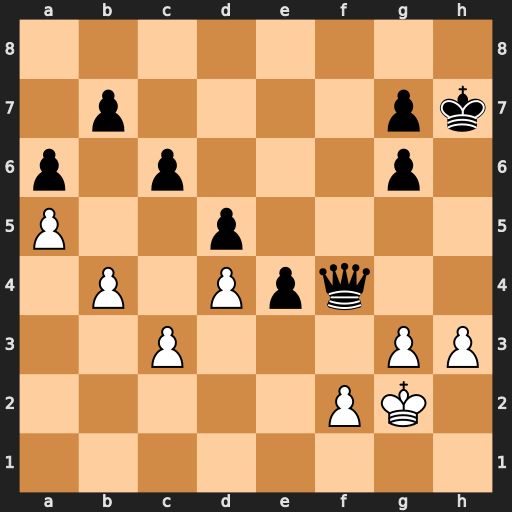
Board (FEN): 8/1p4pk/p1p3p1/P2p4/1P1Ppq2/2P3PP/5PK1/8
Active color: w
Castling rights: -
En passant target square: -
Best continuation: gxf4 g5 fxg5 Kg6 h4